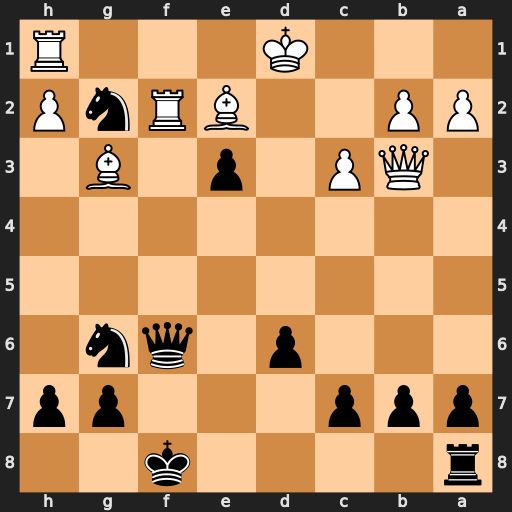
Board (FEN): r4k2/ppp3pp/3p1qn1/8/8/1QP1p1B1/PP2BRnP/3K3R
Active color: b
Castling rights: -
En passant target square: -
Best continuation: exf2 Qxb7 Ne3+ Kd2 Re8